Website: apple
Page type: customer-info-address
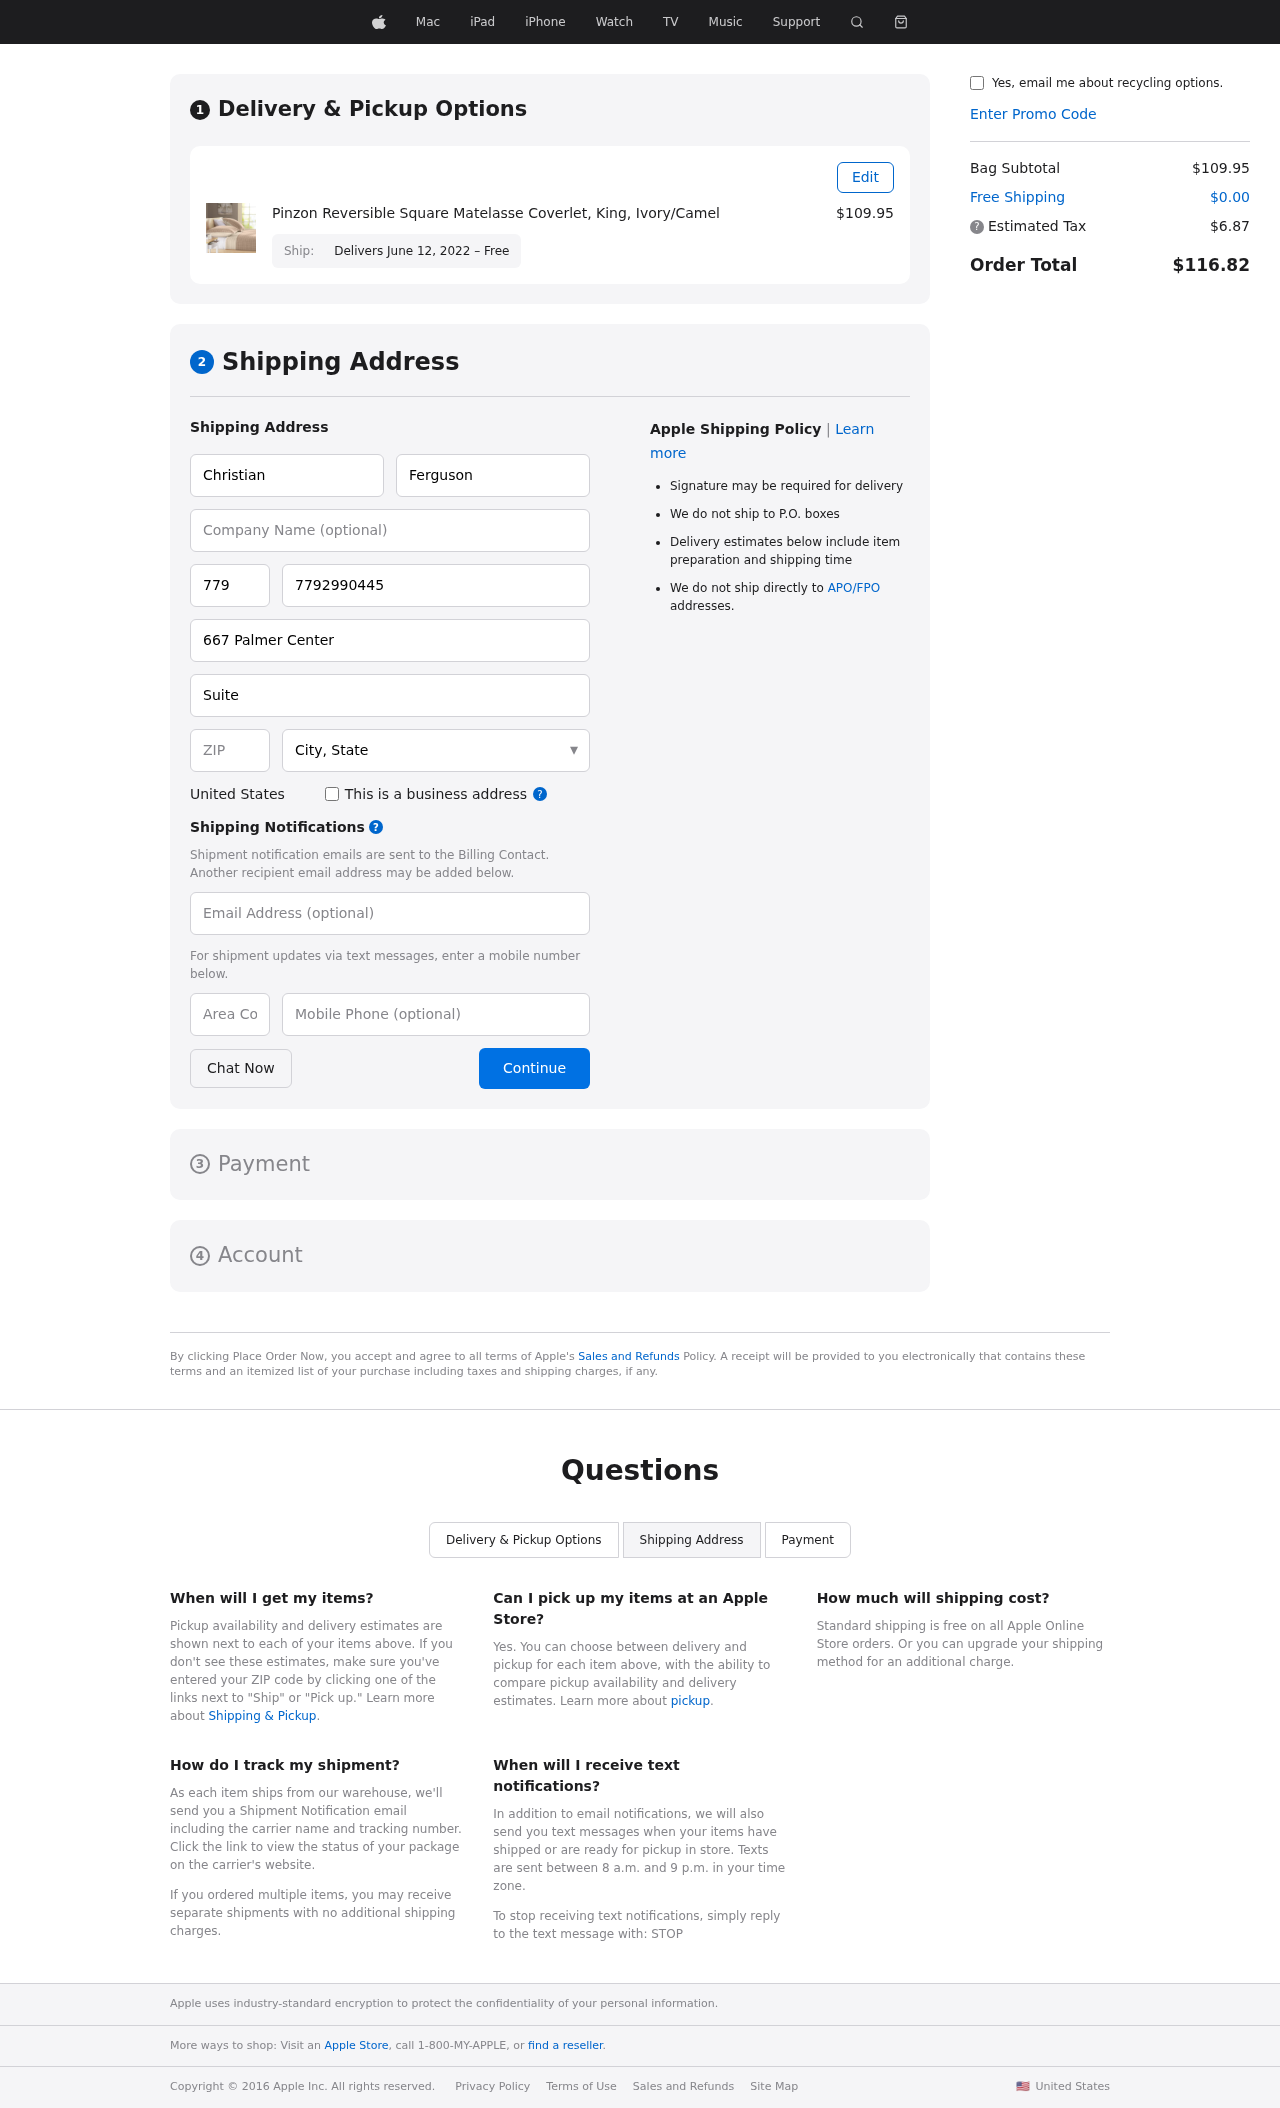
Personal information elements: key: PII_CITY_STATE
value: Lake Jeanbury, WA
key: PII_COUNTRY
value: United States
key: PII_EMAIL
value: cferguson@yahoo.com
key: PII_FIRSTNAME
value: Christian
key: PII_LASTNAME
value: Ferguson
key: PII_PHONE
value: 7792990445
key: PII_PHONE_AREA
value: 779
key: PII_POSTCODE
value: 09944
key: PII_STREET
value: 667 Palmer Center
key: PII_STREET2
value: Suite 574
Product elements: key: PRODUCT1_NAME
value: Pinzon Reversible Square Matelasse Coverlet, King, Ivory/Camel
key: PRODUCT1_PRICE
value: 109.95
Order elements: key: ORDER_DELIVERY_DATE
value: Delivers June 12, 2022 – Free
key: ORDER_SUBTOTAL
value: $109.95
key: ORDER_SHIPPING_COST
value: $0.00
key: ORDER_TAX
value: $6.87
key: ORDER_TOTAL
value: $116.82